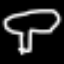
Label: mushroom